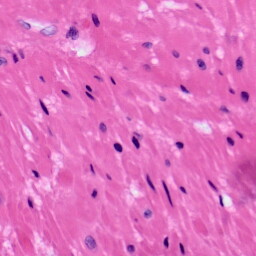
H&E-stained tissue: Prostate